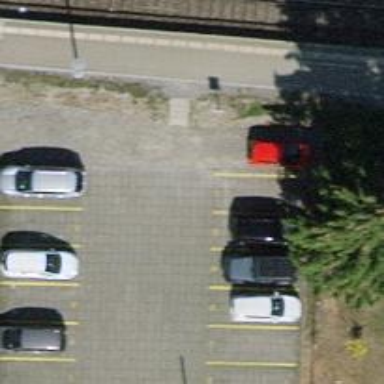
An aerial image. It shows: Asphalt parking aisle road.